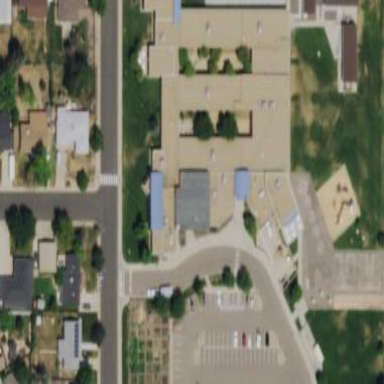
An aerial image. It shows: School building.